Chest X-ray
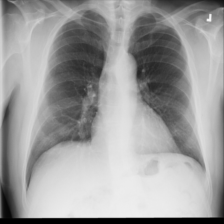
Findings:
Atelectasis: negative
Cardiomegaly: negative
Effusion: negative
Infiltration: positive
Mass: negative
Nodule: negative
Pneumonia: negative
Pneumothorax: negative
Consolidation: negative
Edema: negative
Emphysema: negative
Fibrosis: negative
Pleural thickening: negative
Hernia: negative